Interaction volume radius: 5 \u00c5
Interaction volume height: 30 \u00c5
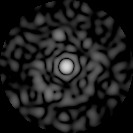
Disorder parameter: 0.8466